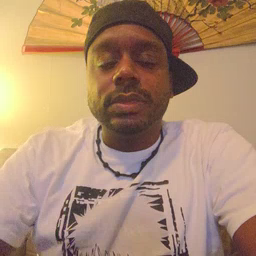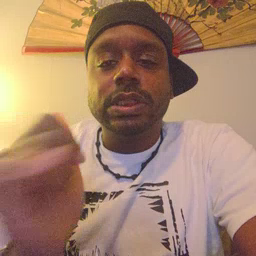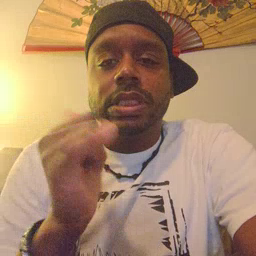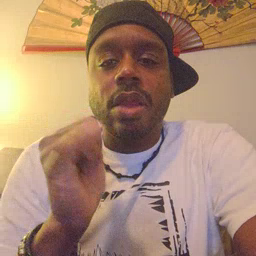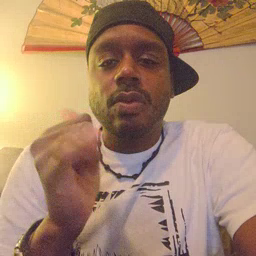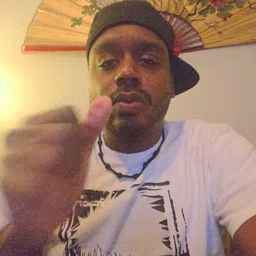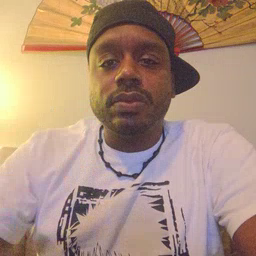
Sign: yellow